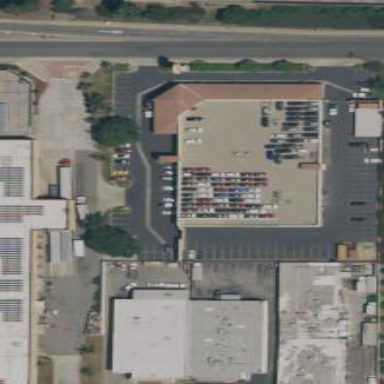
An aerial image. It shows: Commercial building.